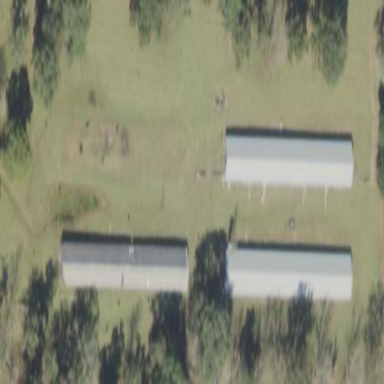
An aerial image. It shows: Poultry farmyard is depicted in the image.